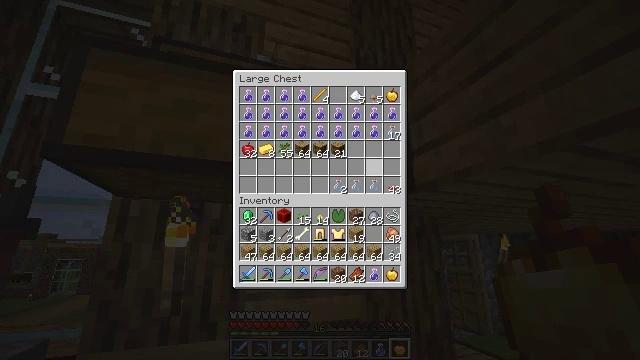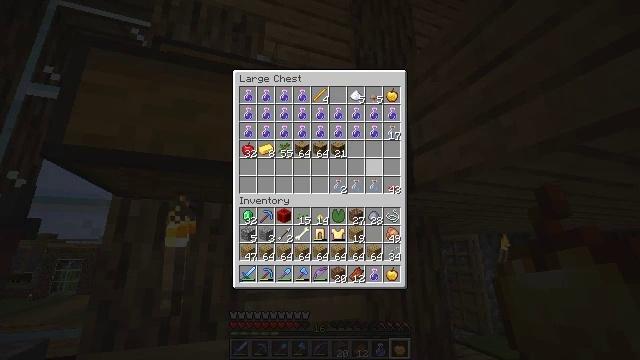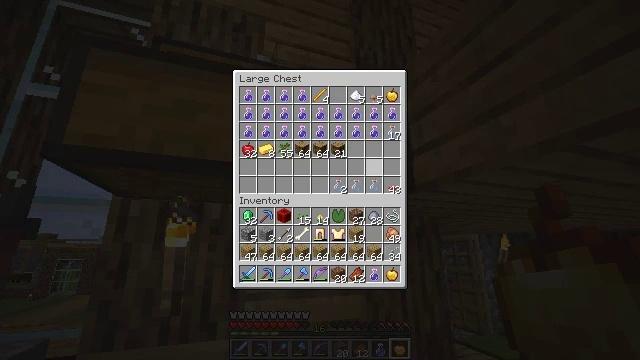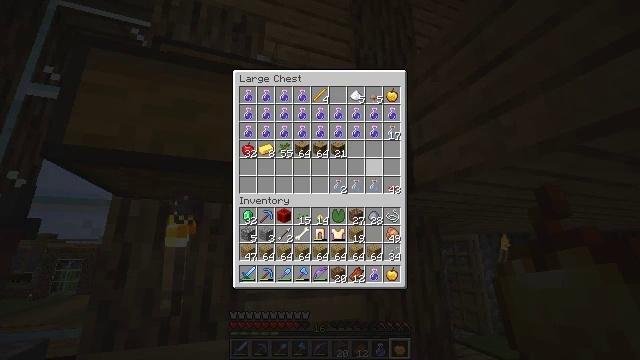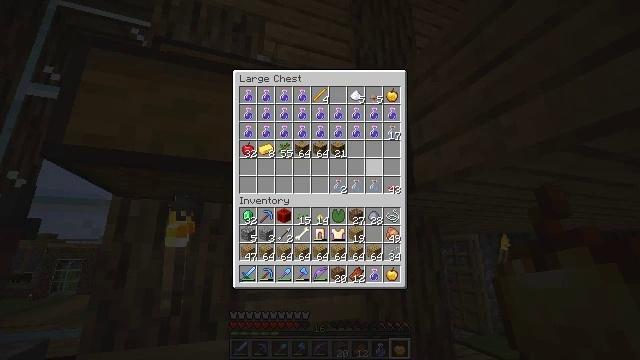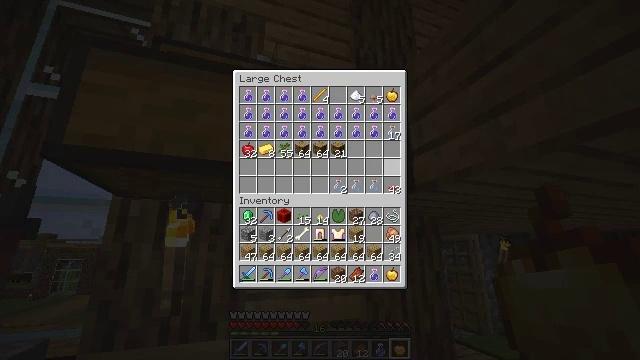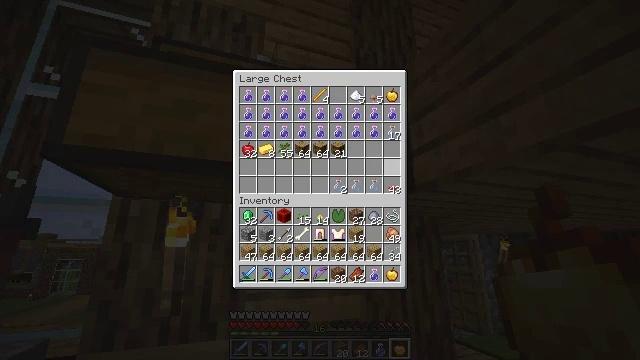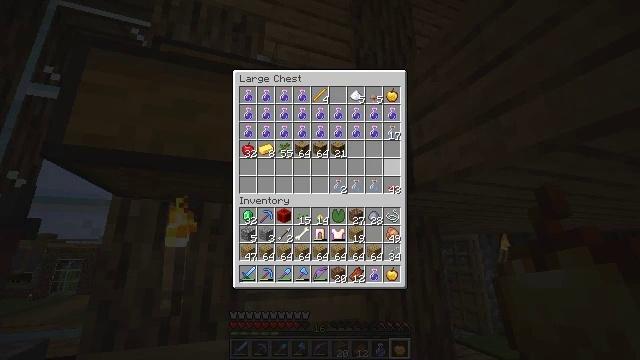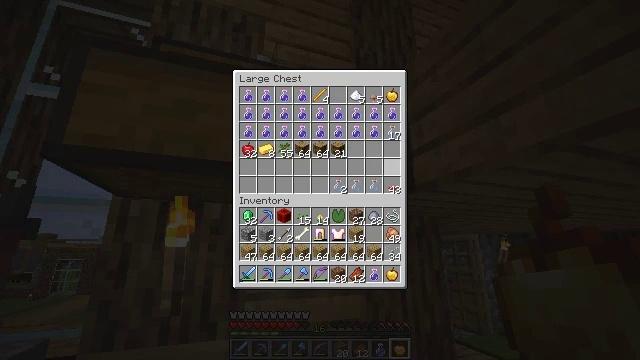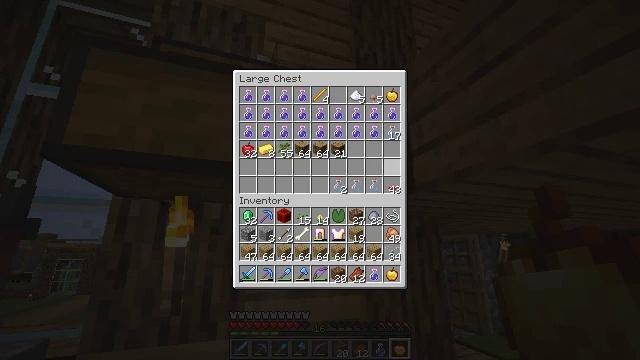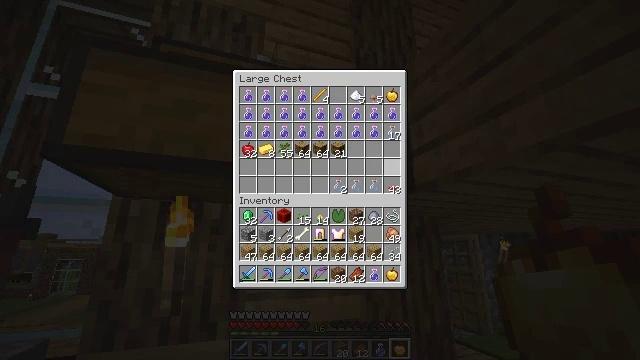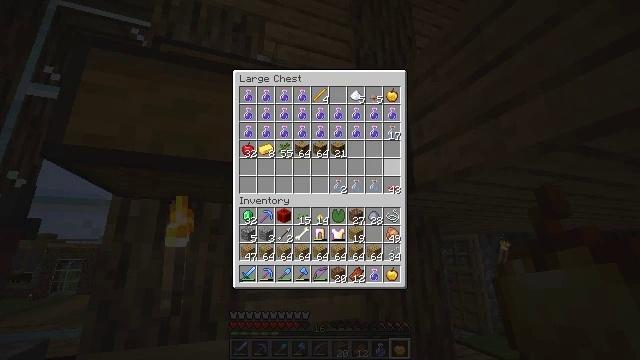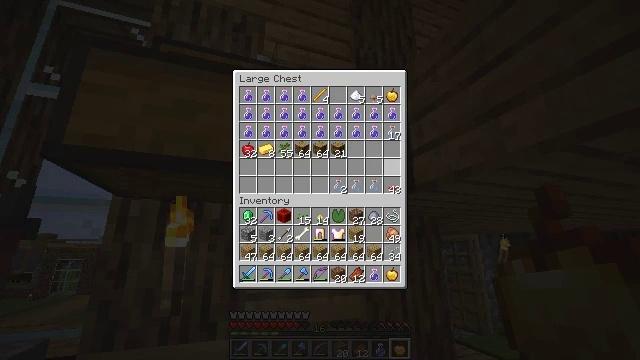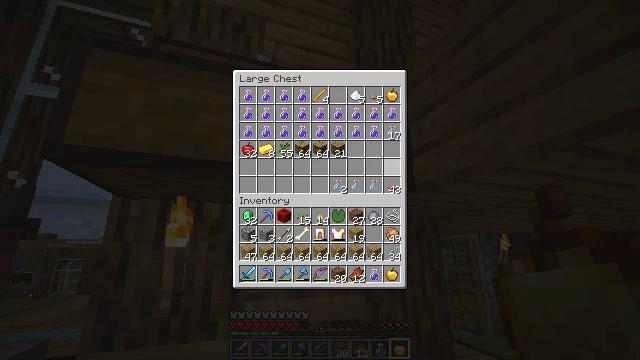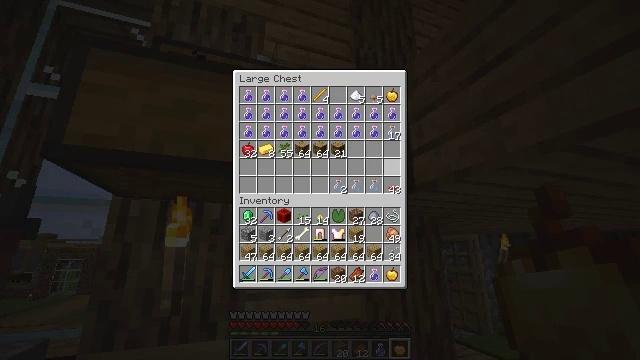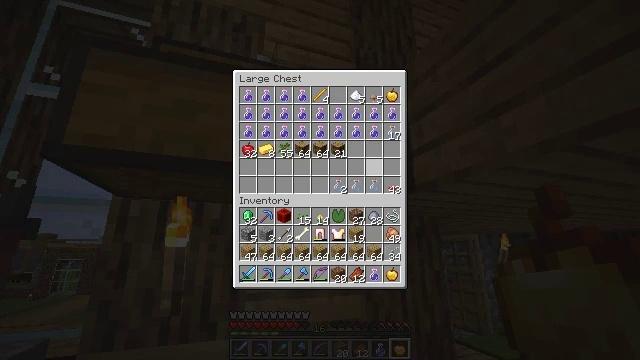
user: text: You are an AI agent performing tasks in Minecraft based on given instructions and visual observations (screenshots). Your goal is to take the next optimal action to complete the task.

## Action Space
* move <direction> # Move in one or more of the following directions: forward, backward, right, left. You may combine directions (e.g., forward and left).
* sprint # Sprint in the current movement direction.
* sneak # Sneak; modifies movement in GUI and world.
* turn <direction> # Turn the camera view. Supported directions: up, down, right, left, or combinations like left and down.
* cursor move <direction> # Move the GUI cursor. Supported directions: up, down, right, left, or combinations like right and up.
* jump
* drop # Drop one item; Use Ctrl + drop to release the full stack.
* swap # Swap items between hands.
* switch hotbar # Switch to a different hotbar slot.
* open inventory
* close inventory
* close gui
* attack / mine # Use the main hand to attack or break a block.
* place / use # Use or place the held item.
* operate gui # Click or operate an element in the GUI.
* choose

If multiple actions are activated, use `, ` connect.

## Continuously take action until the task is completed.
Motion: motion action
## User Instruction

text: Utilize a crafting table to create redstone.
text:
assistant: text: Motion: no_op
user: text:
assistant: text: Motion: no_op
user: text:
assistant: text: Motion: no_op
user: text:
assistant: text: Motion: no_op
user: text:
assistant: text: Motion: no_op
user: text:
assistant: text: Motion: no_op
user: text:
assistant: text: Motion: no_op
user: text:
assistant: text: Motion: no_op
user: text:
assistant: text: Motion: no_op
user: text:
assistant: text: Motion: no_op
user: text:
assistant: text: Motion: no_op
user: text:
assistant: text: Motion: no_op
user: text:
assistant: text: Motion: no_op
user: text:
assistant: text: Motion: no_op
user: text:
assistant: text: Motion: no_op
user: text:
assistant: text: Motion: no_op
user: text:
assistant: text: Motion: no_op
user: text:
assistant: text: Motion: no_op
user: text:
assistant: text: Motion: no_op
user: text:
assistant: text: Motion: no_op
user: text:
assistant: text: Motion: no_op
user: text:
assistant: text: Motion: no_op
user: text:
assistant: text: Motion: no_op
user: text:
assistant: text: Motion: no_op
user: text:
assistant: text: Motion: no_op
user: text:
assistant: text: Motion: no_op
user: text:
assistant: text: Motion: no_op
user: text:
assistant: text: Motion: no_op
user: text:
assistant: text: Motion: no_op
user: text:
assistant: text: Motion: no_op